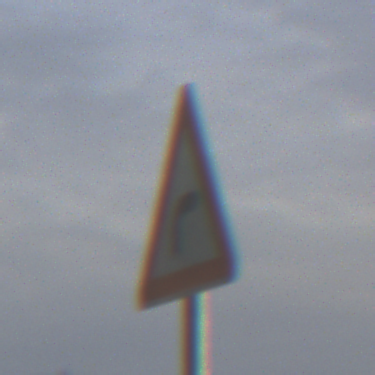
Verkehrszeichen: KurveRechts
Umgebung: Outdoor, Suburban
Tageszeit: SunriseSunset
Wetter: PartlyCloudy
Licht: Natural
Jahreszeit: NotSpecified
Kontrast: MediumContrast